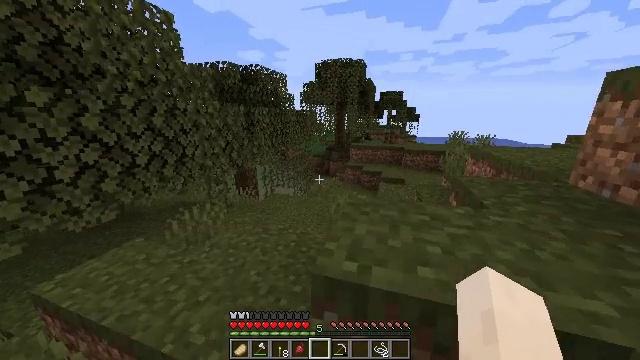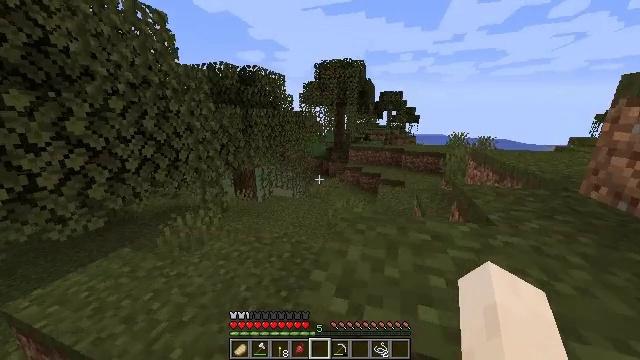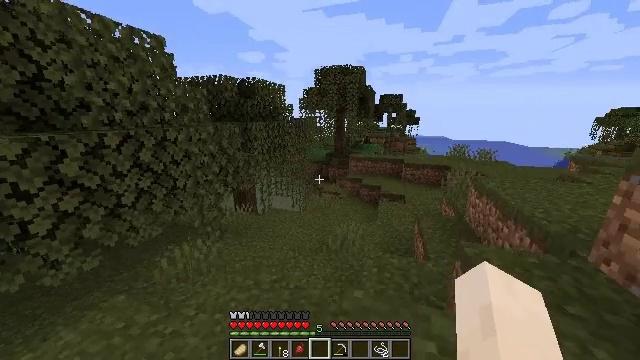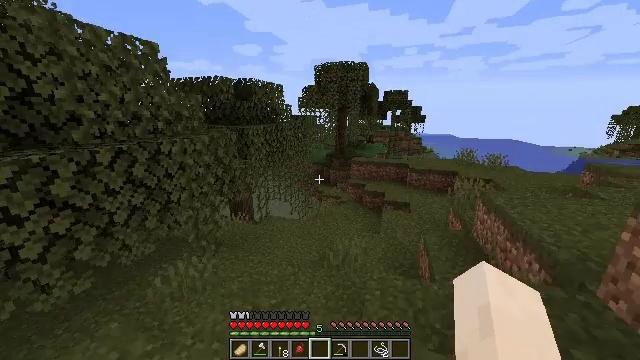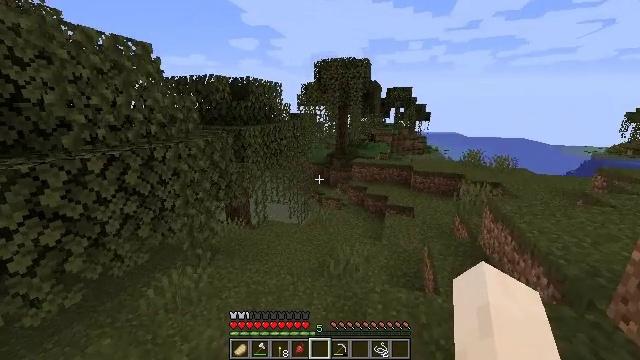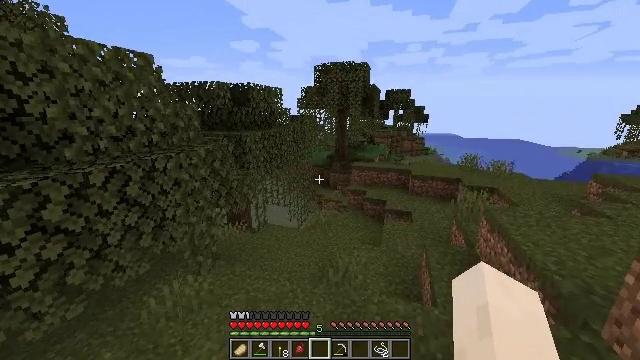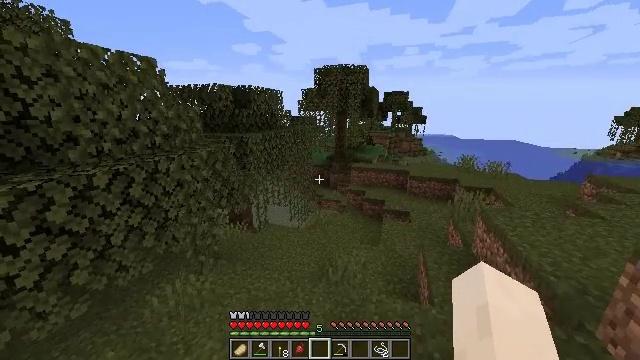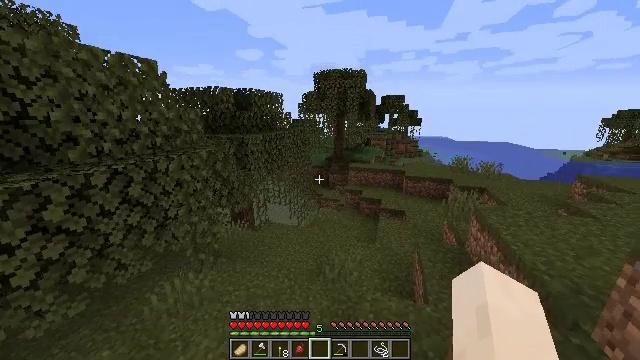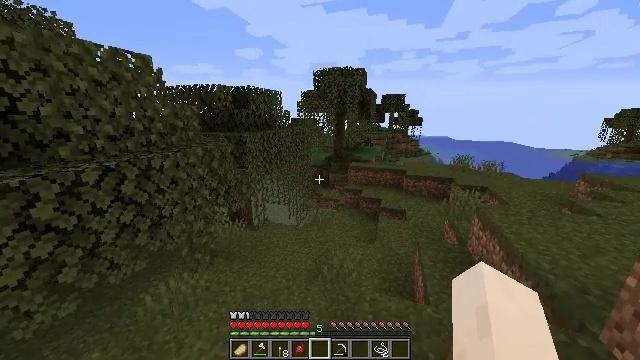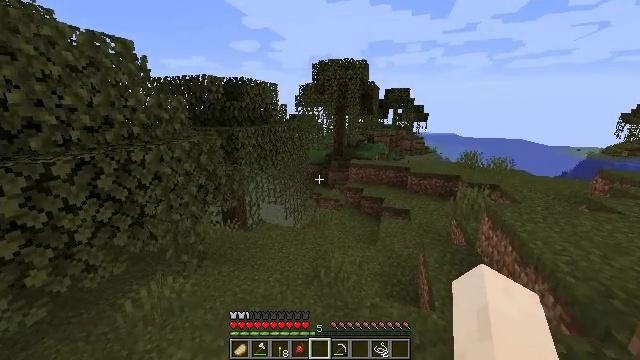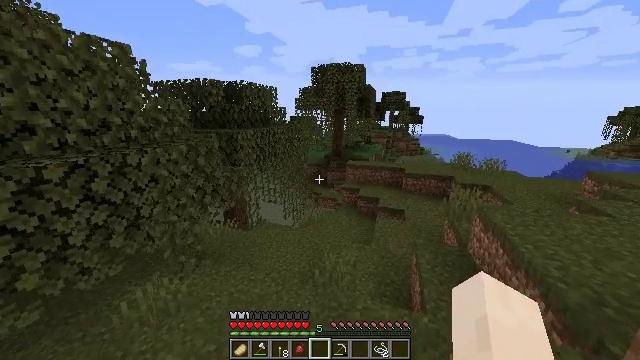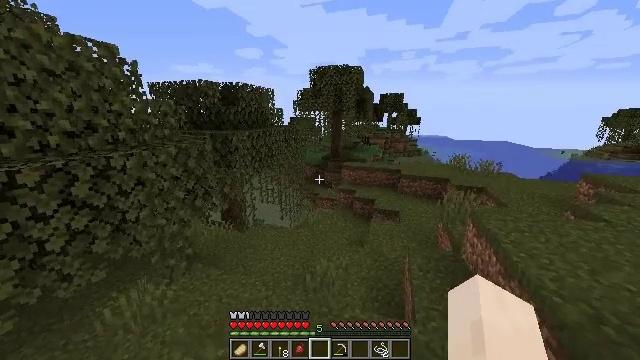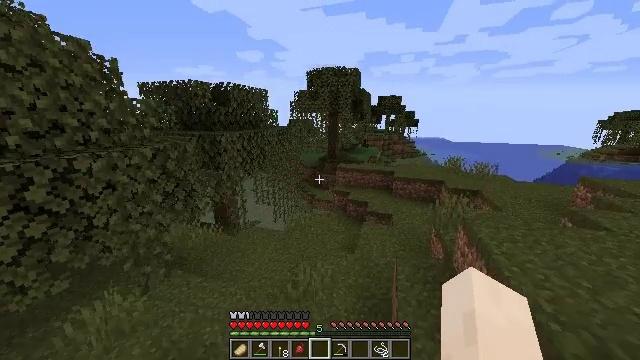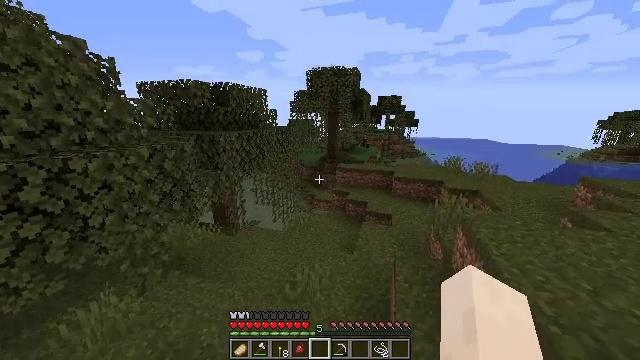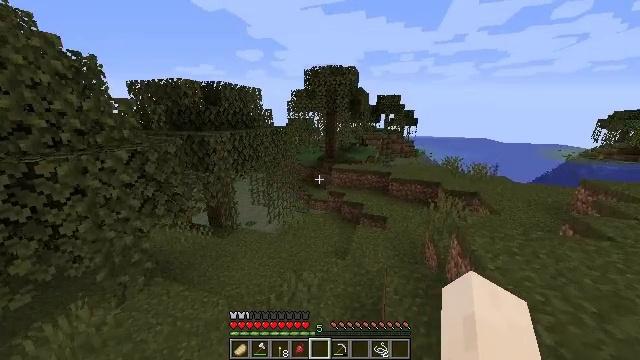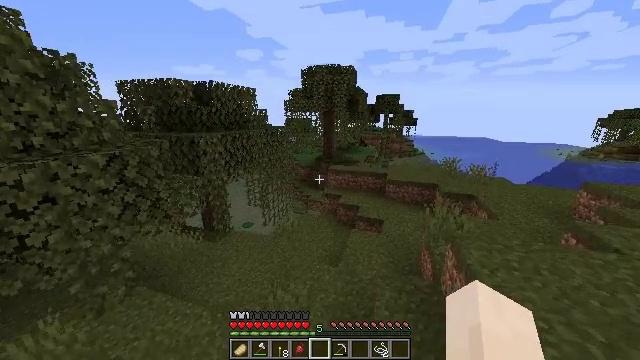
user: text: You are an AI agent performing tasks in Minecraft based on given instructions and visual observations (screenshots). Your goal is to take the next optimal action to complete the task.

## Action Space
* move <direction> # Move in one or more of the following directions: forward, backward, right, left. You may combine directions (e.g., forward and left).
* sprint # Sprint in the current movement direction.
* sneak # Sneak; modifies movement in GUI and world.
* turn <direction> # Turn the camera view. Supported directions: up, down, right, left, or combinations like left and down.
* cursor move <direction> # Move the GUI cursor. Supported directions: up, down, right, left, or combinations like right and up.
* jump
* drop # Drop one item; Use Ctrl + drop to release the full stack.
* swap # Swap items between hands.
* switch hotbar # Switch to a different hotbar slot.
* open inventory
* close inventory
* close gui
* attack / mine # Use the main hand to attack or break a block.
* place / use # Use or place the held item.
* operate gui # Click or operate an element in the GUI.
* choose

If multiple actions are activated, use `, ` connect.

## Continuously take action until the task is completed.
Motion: motion action
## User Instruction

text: Gather grass by holding the left mouse button.
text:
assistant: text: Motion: move forward, sprint, jump
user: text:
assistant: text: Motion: move forward and move right, sprint, jump
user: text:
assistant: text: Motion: move forward and move right, sprint, jump
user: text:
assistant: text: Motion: move forward and move right, sprint, jump
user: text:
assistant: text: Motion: move forward and move right, sprint
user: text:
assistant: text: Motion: move forward and move right, sprint
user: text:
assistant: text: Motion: move forward and move right, sprint
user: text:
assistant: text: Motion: move forward and move right, sprint
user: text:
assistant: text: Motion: move forward and move right, sprint
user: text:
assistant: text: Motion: move forward and move right, sprint
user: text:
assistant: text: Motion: move forward and move right, sprint
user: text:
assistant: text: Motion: move forward and move right, sprint
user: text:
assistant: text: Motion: move forward and move right, sprint
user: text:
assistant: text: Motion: move forward and move right, sprint
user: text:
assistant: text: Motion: move forward and move right, sprint
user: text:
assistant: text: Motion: move forward and move right, sprint, turn left
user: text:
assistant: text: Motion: move forward, sprint, turn left
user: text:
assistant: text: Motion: move forward, turn left
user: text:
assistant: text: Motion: move forward, turn left and down
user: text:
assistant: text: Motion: move forward
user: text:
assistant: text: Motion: move forward
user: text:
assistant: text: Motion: move forward
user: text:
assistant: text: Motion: move forward
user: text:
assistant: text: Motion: move forward
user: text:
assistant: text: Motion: move forward, turn left
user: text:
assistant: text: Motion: move forward, turn left
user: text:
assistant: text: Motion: move forward and move right
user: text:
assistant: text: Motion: move forward and move right
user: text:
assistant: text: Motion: move forward and move right
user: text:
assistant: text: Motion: move forward and move right